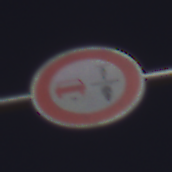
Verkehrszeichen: VerbotUeberholenEinspurigeFahrzeuge
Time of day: MorningAfternoon
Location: Outdoor (Nature)
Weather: Clear
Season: NotSpecified
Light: Natural